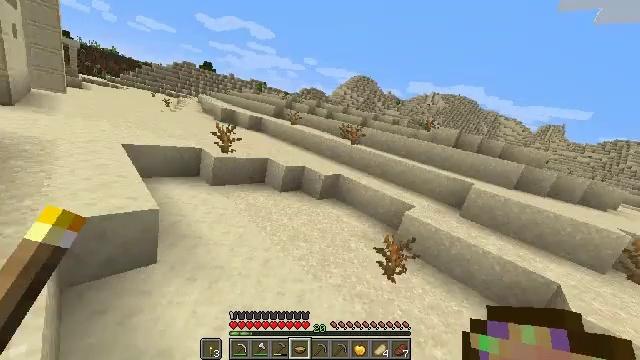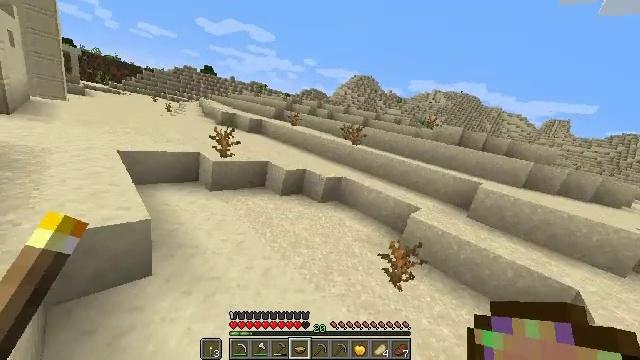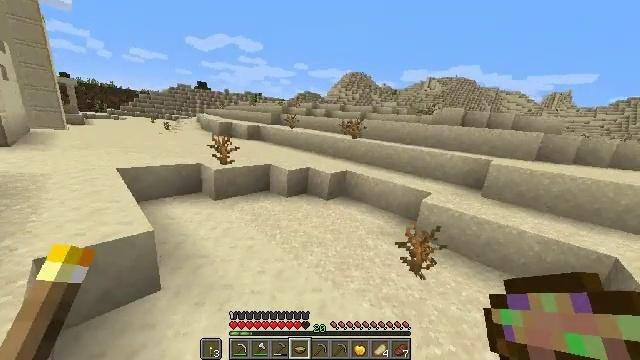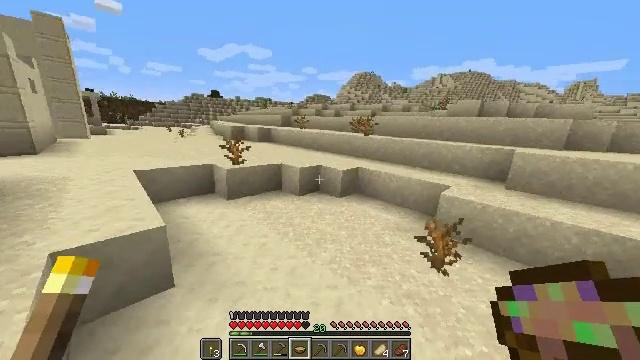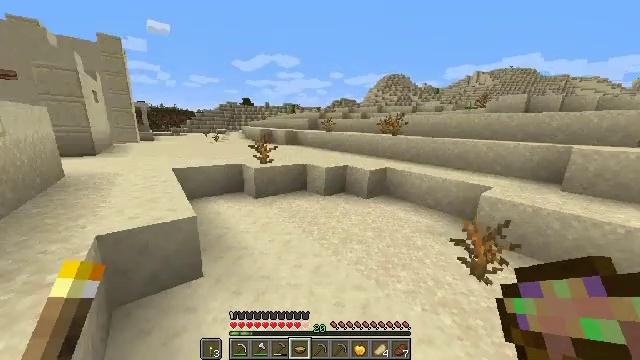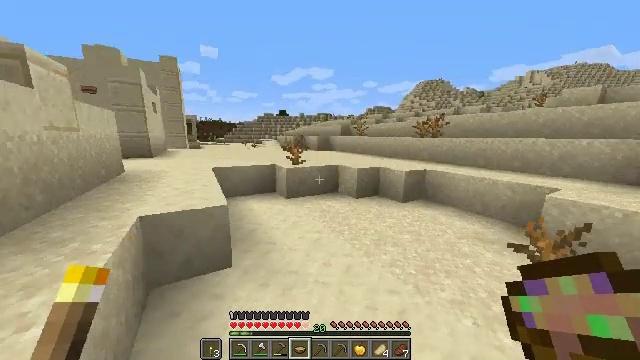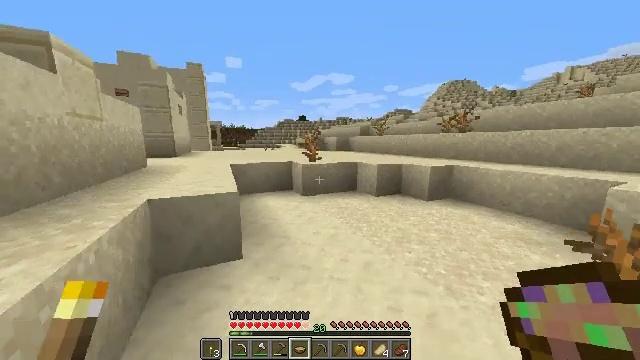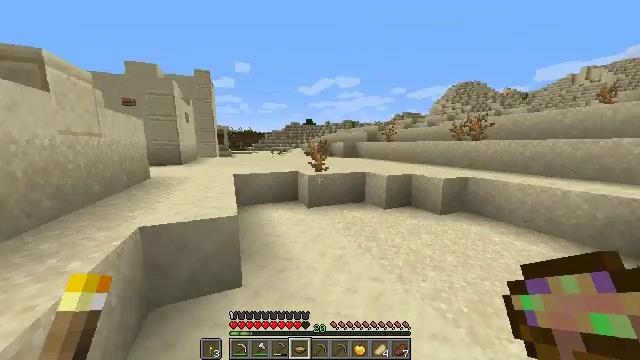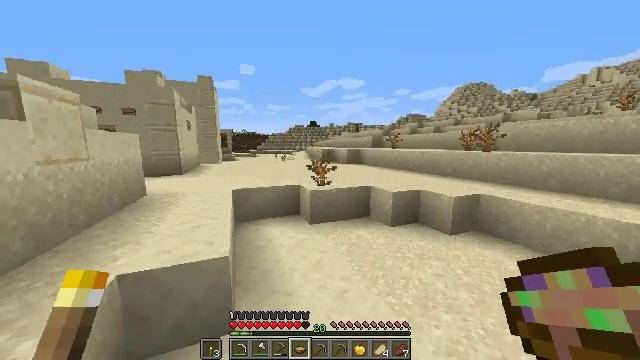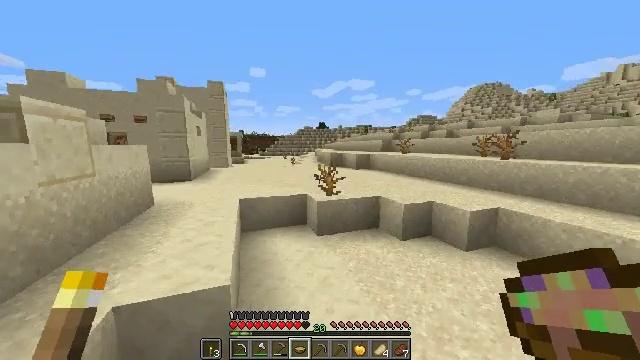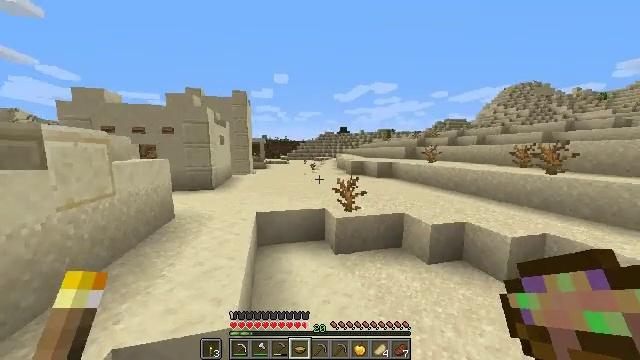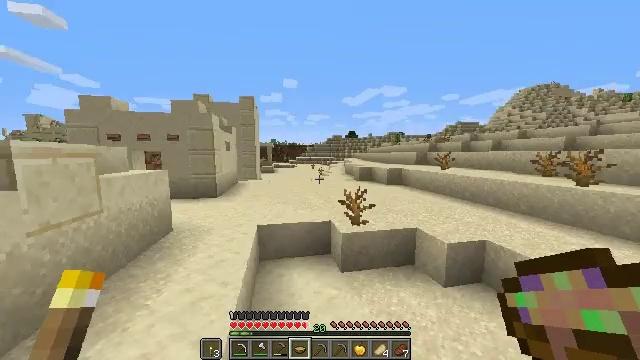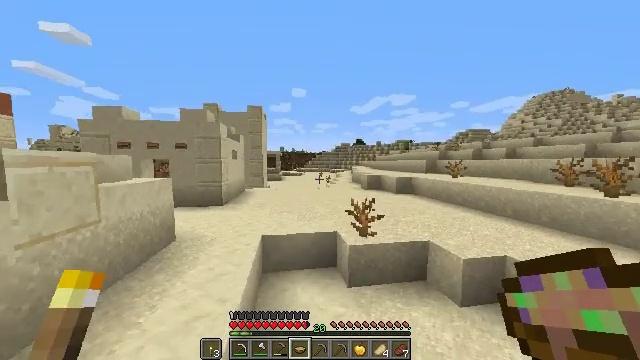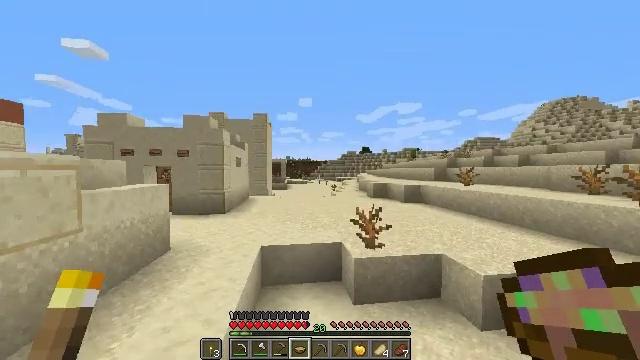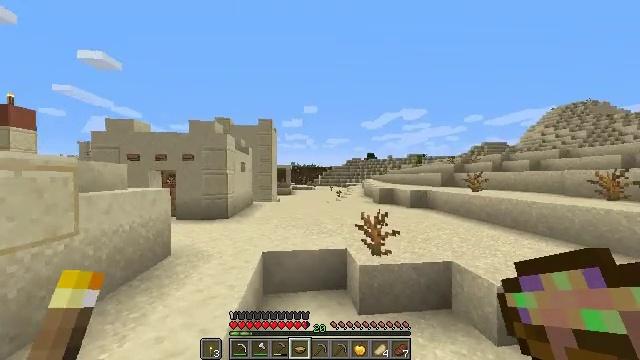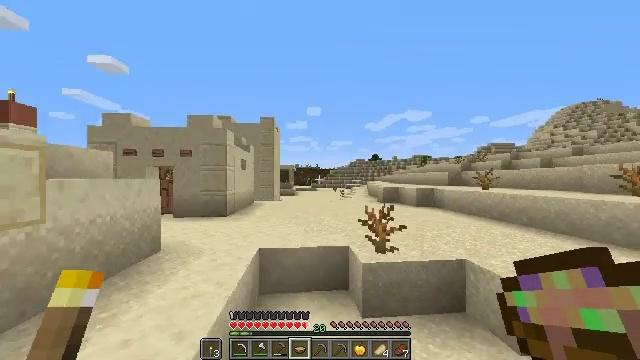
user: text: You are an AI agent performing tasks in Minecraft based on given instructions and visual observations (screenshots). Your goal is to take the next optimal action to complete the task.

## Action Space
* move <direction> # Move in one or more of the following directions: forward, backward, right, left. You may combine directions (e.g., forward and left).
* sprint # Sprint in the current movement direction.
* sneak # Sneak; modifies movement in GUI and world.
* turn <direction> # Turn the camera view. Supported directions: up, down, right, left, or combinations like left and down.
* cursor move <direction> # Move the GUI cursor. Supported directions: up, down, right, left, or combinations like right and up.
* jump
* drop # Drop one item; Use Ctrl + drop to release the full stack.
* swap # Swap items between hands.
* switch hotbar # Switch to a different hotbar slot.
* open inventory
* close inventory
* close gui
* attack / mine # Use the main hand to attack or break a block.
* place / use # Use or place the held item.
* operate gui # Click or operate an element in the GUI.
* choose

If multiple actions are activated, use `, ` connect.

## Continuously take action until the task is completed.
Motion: motion action
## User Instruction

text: Gather sandstone wall materials.
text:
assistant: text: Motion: move forward, sprint, jump
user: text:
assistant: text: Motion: move forward, sprint, turn left, jump
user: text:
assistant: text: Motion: move forward, sprint, turn left, jump
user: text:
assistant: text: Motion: move forward, sprint, turn left, jump
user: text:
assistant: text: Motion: move forward, sprint, turn left and up, jump
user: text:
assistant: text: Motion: move forward, sprint, turn left and up, jump
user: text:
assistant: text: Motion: move forward, sprint, turn left, jump
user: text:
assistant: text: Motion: move forward, sprint, turn left, jump
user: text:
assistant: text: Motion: move forward, sprint, turn left
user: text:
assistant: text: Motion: move forward, sprint, turn left and up
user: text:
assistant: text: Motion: move forward, sprint, turn left
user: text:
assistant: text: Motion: move forward, sprint, turn left and up
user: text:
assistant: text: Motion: move forward, sprint, turn left and up
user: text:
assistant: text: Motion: move forward, sprint, turn left and up
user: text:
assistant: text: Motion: move forward, sprint, turn left
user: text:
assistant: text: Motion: move forward, sprint, turn left
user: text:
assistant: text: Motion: move forward, sprint, turn left
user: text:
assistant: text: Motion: move forward, sprint, turn left
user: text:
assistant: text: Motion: move forward, sprint, turn left
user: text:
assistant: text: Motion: move forward, sprint, turn left
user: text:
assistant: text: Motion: move forward, sprint, turn left and up
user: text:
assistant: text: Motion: move forward, sprint, turn left and up, jump
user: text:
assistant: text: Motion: move forward, sprint, jump
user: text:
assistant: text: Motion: move forward, sprint, jump
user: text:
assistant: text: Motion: move forward, sprint, jump
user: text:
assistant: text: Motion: move forward, sprint, jump
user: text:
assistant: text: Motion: move forward, sprint, jump
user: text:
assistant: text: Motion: move forward, sprint, jump
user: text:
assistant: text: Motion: move forward, sprint, turn left and down, jump
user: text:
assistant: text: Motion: move forward, sprint, turn left, use / place, jump